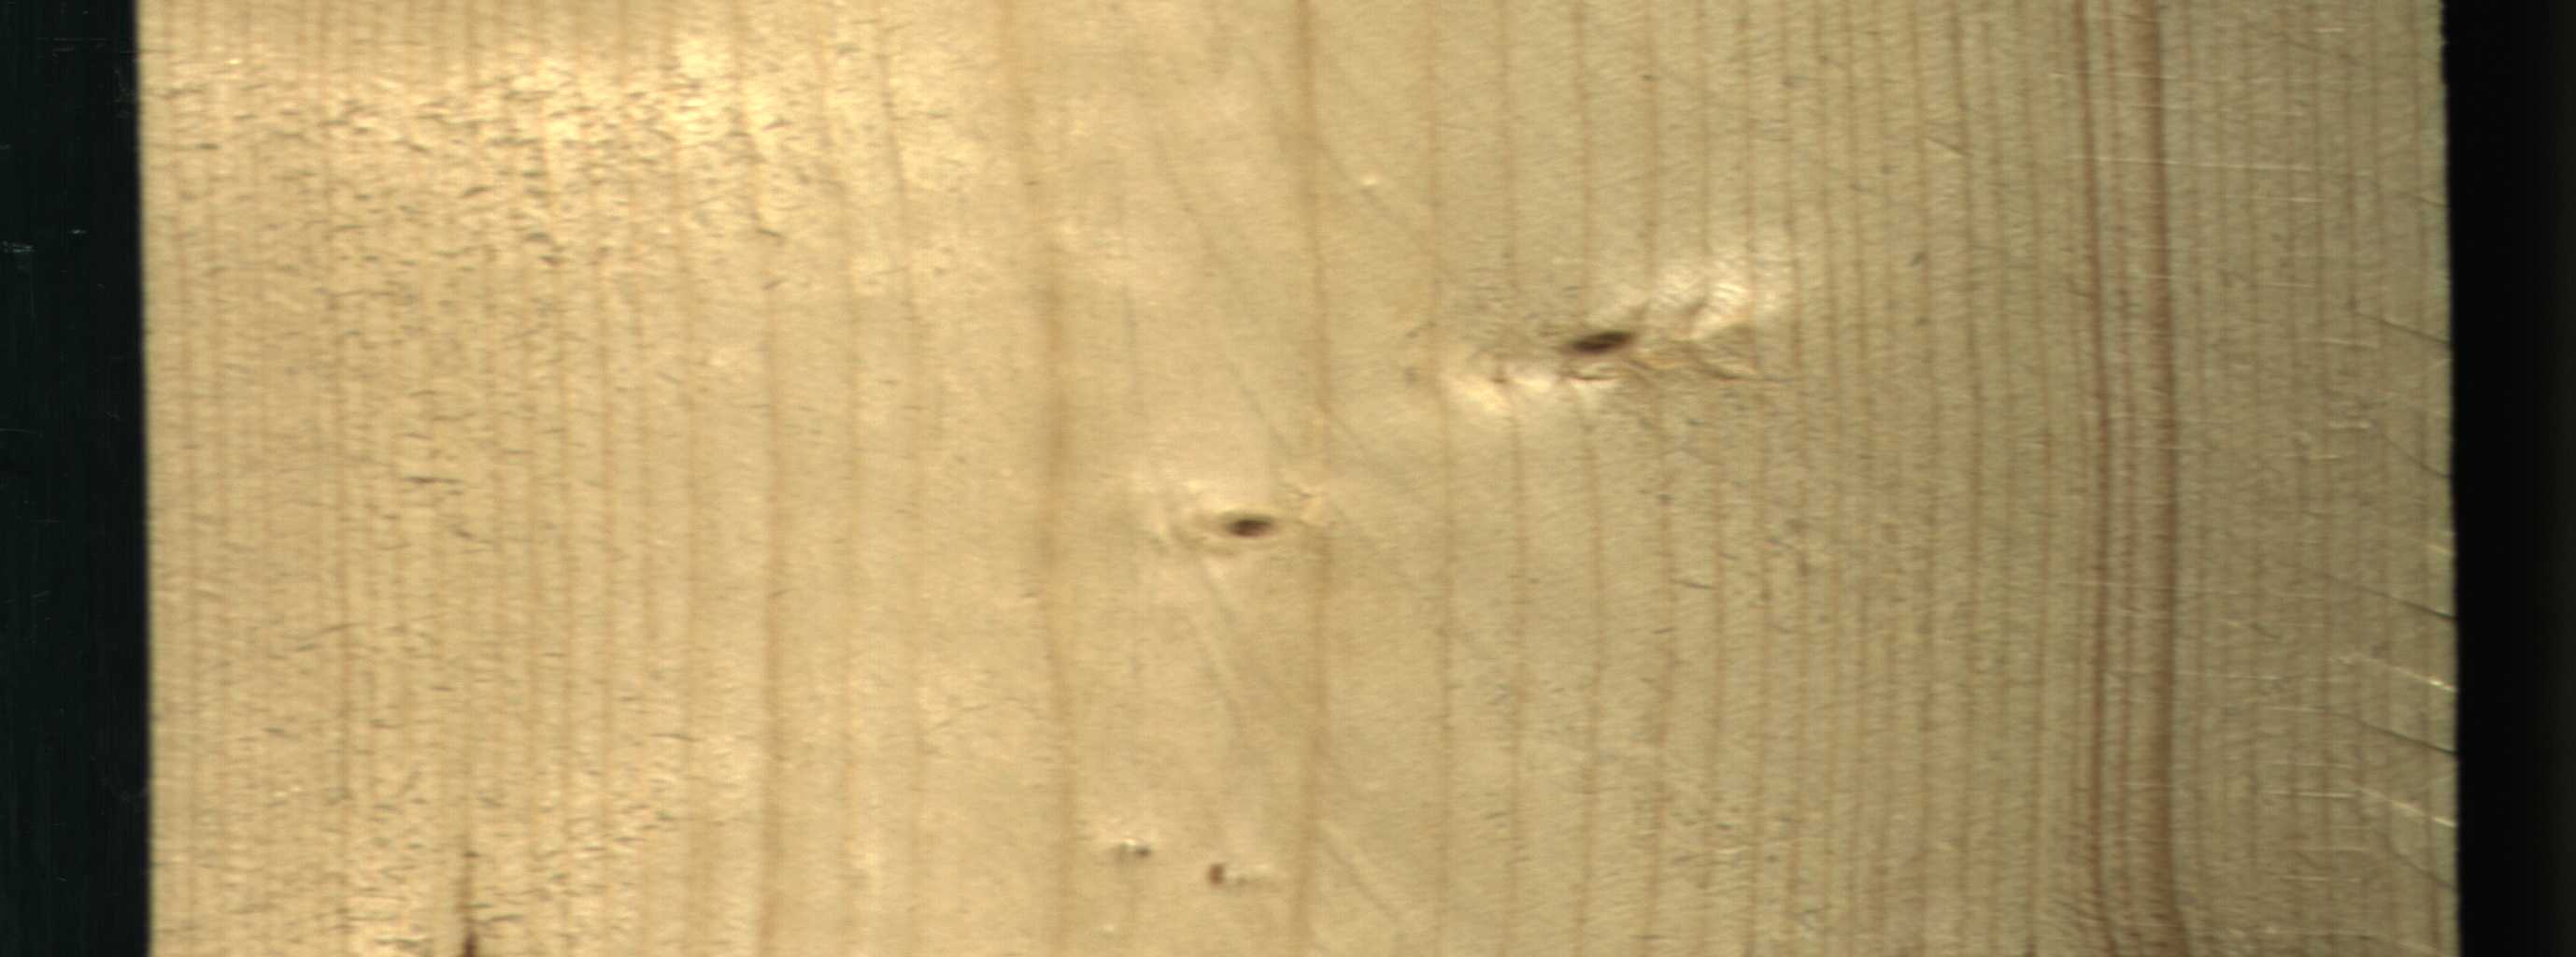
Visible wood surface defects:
resin
Live_Knot
Live_Knot